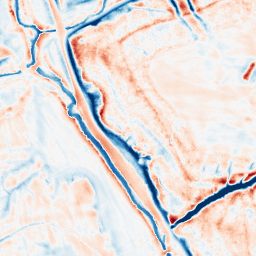
Category: edge_preserving
Decomposition family: bilateral
Decomposition parameters: d: 21
sigma_color: 75
sigma_space: 100
Upsampling method: bspline
Upsampling parameters: scale: 2
Upsampling scale: 2